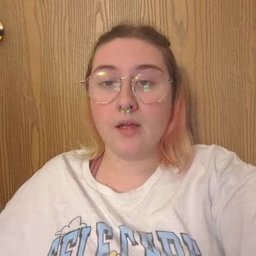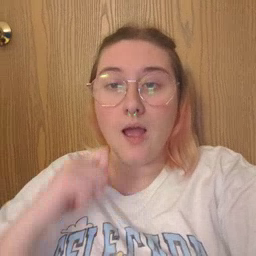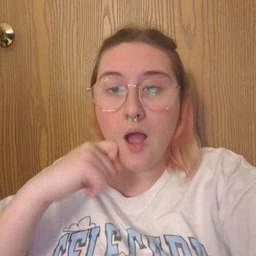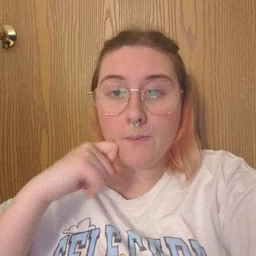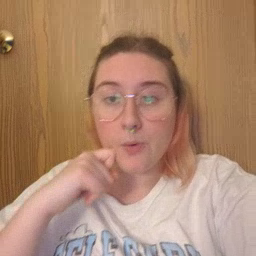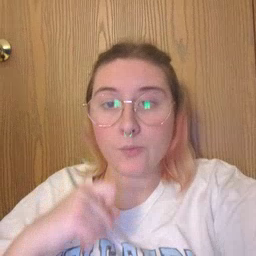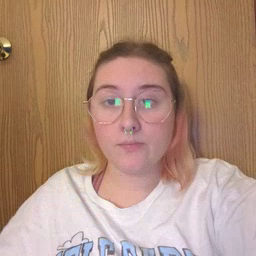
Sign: apple